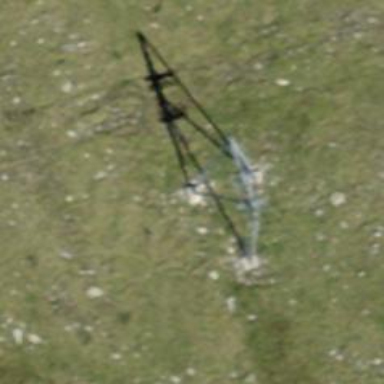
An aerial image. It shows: Pylon for aerialway.